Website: macys
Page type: customer-info-address
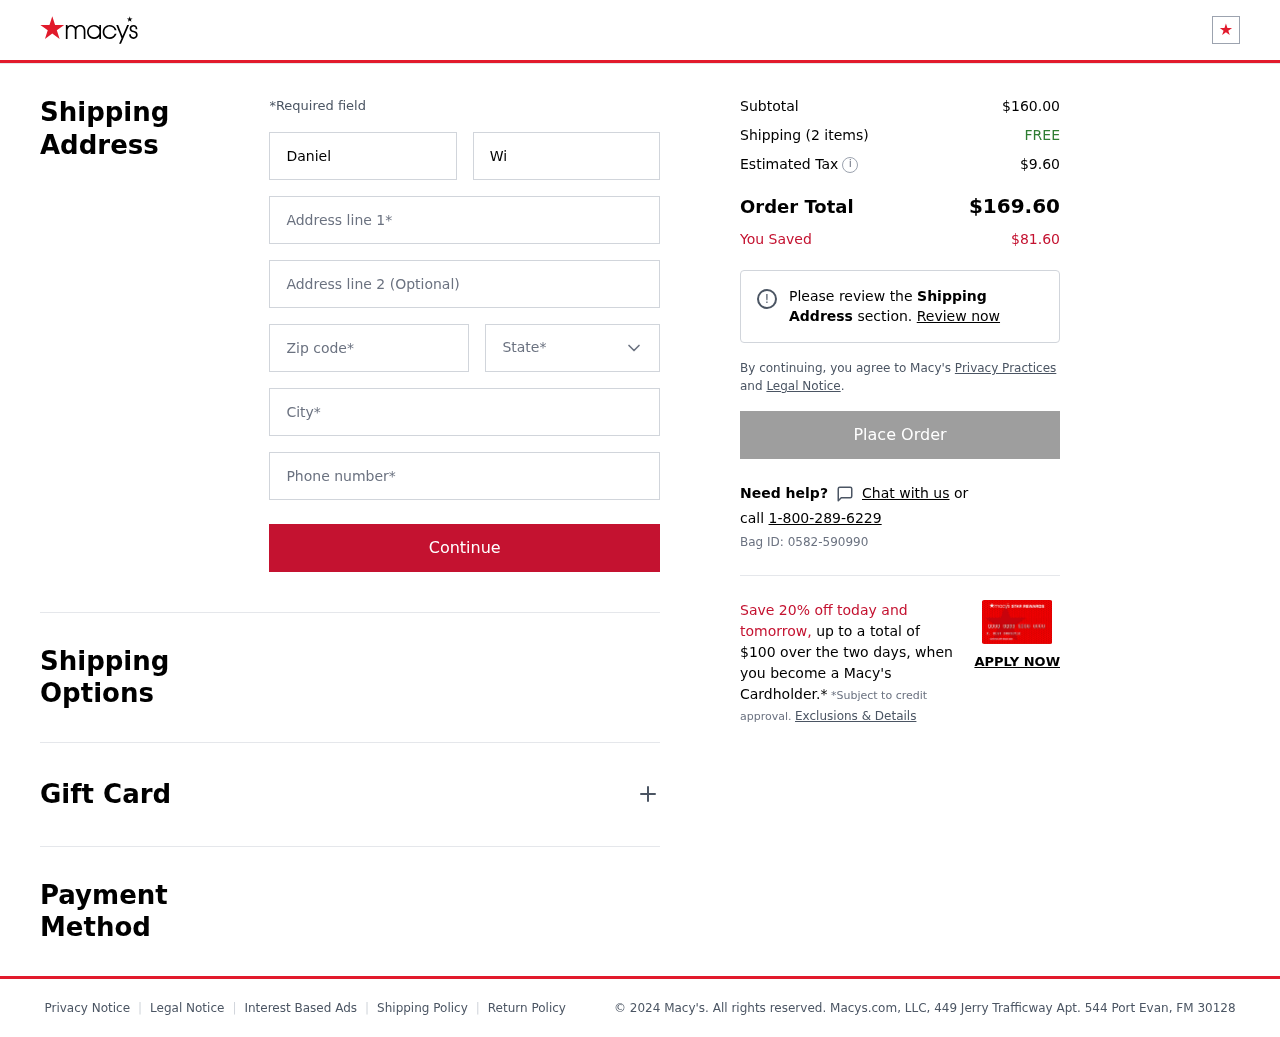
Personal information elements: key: PII_CITY
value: Port Evan
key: PII_FIRSTNAME
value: Daniel
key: PII_LASTNAME
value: Willis
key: PII_PHONE
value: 6543799012
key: PII_POSTCODE
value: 30128
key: PII_STATE
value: FM
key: PII_STREET
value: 449 Jerry Trafficway Apt. 544
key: PII_STREET2
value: Suite 843
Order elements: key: ORDER_SUBTOTAL
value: $160.00
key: ORDER_NUM_ITEMS
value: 2
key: ORDER_SHIPPING_COST
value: FREE
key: ORDER_TAX
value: $9.60
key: ORDER_TOTAL
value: $169.60
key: ORDER_SAVINGS
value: $81.60
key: ORDER_BAG_ID
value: Bag ID: 0582-590990